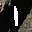
Label: 1